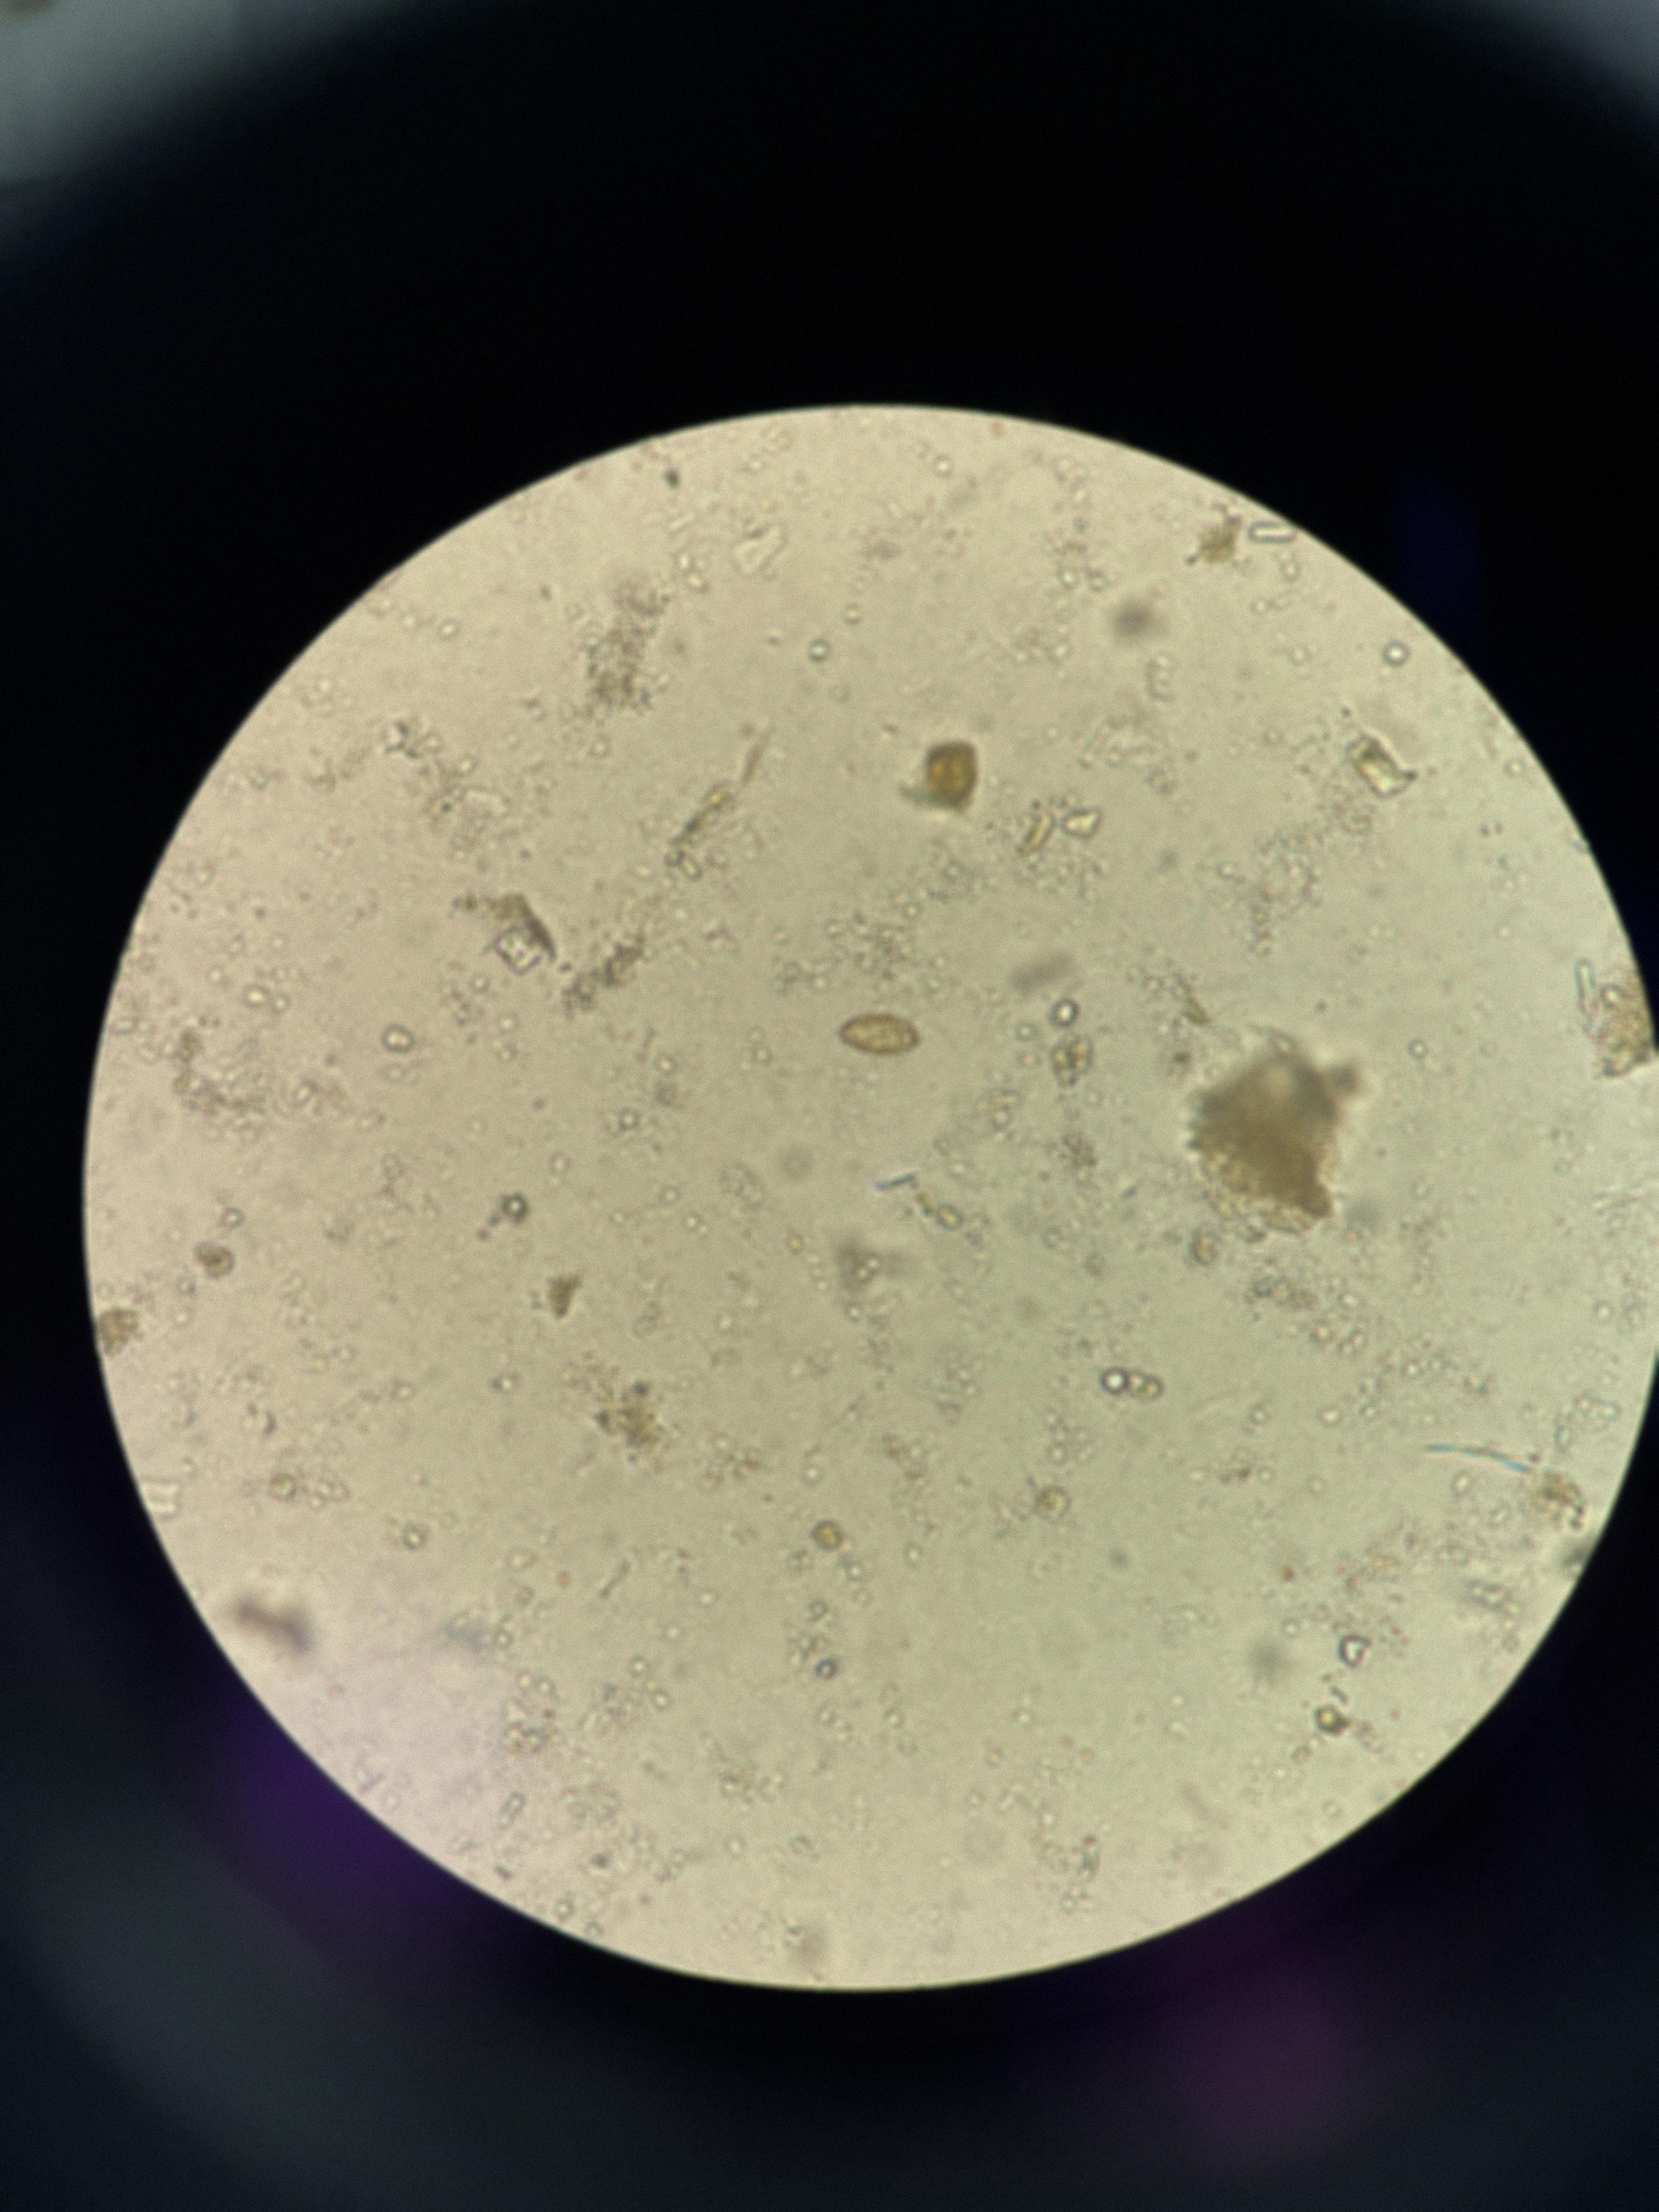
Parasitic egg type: Opisthorchis viverrine